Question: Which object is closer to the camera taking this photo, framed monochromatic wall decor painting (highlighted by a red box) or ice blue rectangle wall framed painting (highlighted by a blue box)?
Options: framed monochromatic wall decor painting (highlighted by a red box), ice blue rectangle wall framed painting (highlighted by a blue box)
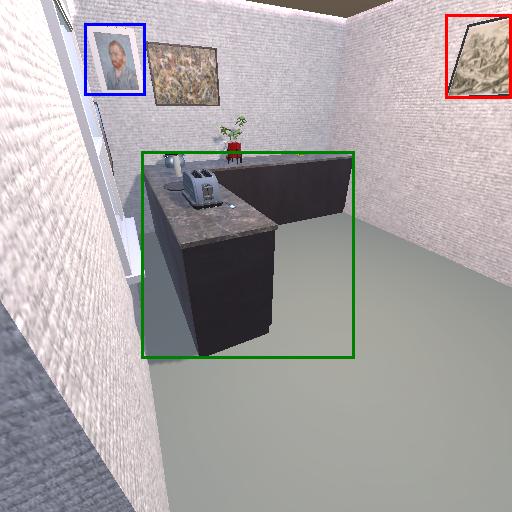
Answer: framed monochromatic wall decor painting (highlighted by a red box)